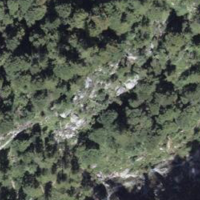
EUNIS habitat code: 44
Species observed at this site:
Alnus alnobetula